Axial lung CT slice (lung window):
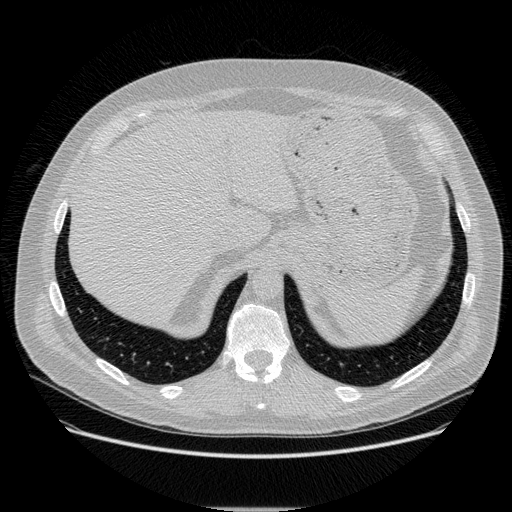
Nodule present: no